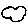
Label: cloud